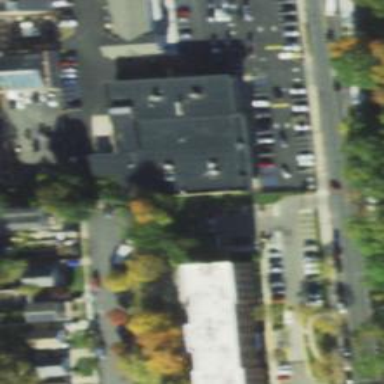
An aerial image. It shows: Pharmacy providing healthcare services.